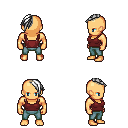
a pixel art fantasy rpg character, male body template, human, tanned skin, maroon pirate shirt, teal pants, white long mohawk hairstyle, four views (front, back, left, right), 2x2 character sprite sheet, small pixel art, hard edges, no anti-aliasing